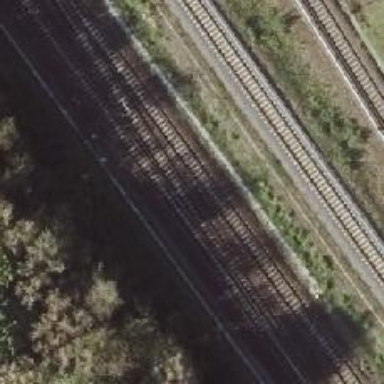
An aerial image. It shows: Railway track with contact lines for electrification.